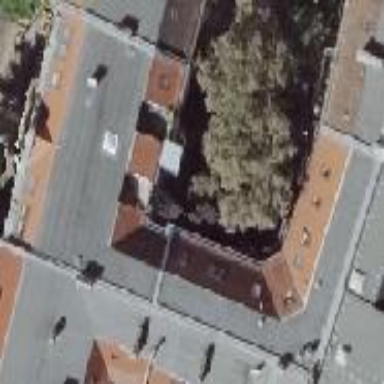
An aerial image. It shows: Residential building with quadruple saltbox roof shape.